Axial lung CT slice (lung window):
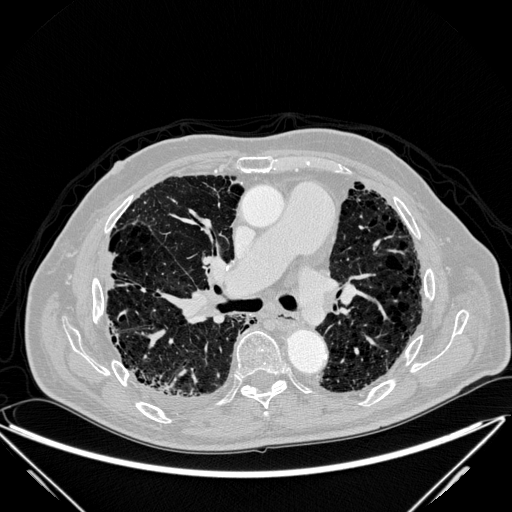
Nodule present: no